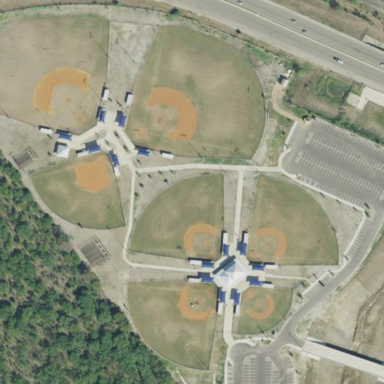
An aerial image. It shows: Sports centre specializing in baseball.